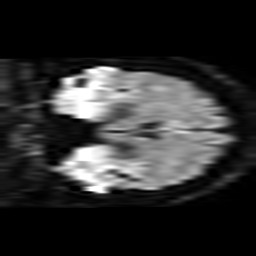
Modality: TRACE
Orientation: coronal
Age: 50
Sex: female
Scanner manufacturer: philips
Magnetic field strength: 3 T
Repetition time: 3.08 s
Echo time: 0.076 s